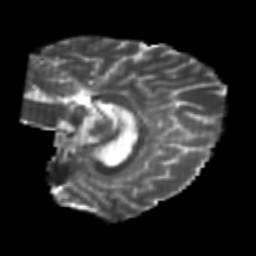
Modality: T2w
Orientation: sagittal
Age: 20
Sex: male
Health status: healthy
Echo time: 0.074 s